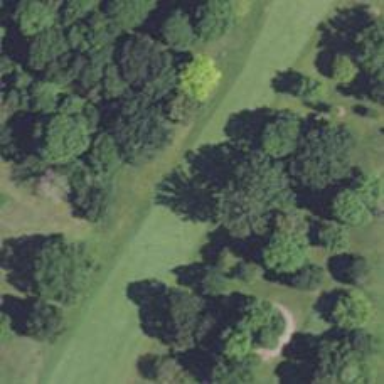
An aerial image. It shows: View of golf hole.